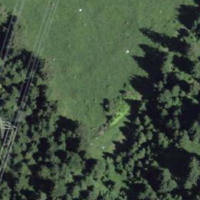
EUNIS habitat code: 43
Species observed at this site:
Argynnis paphia